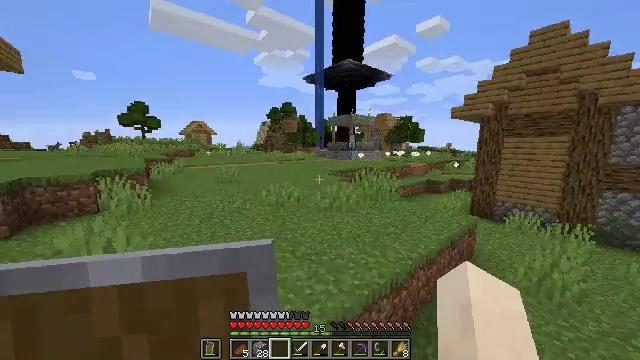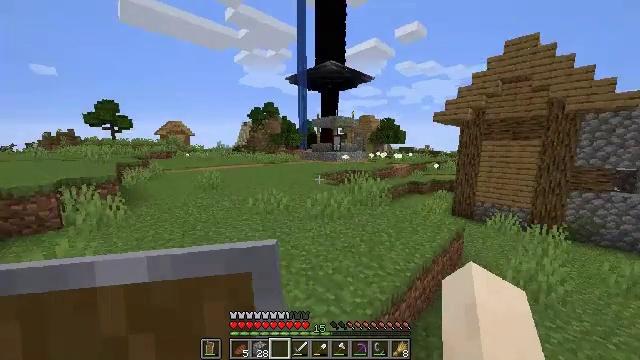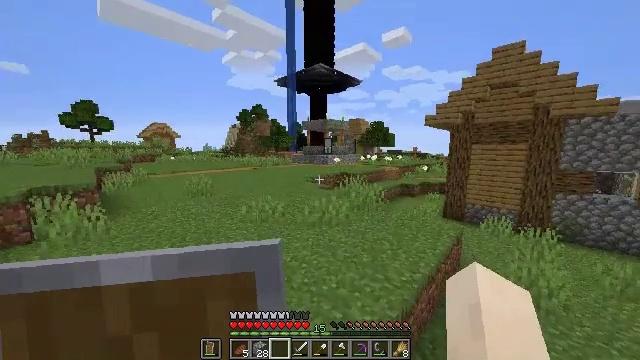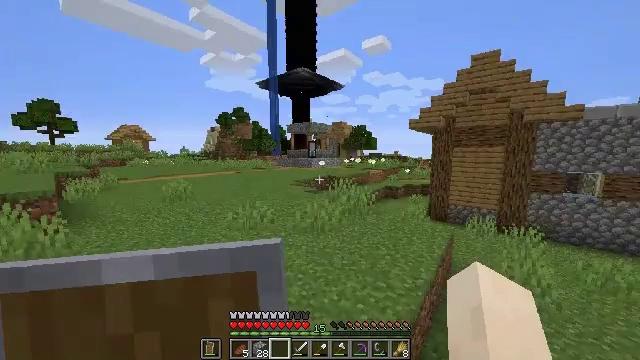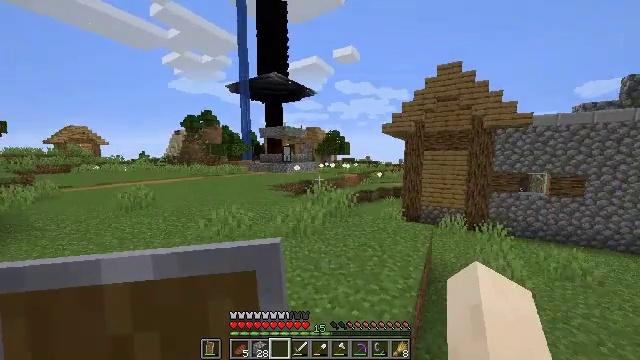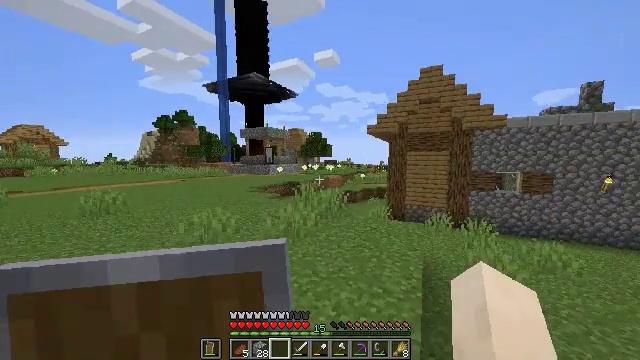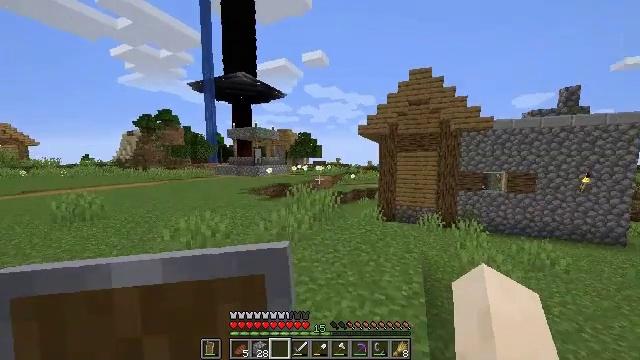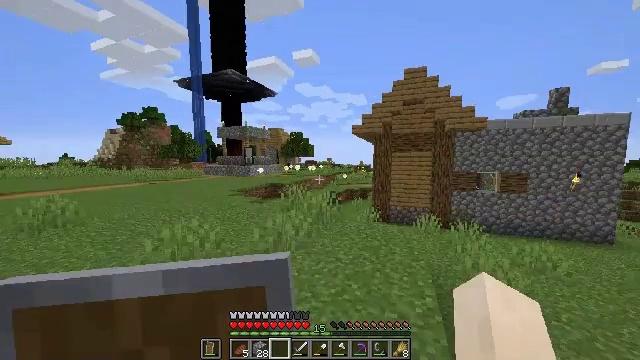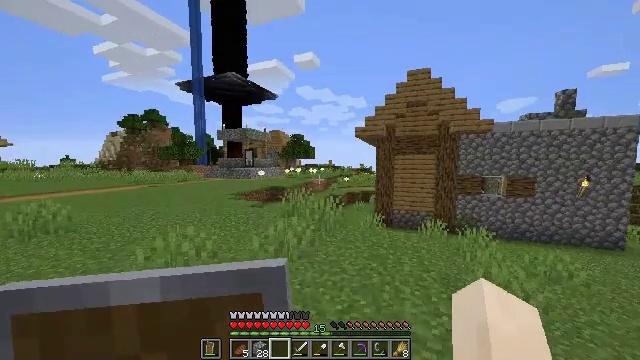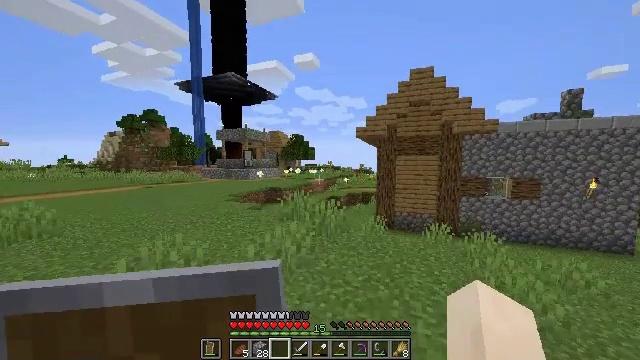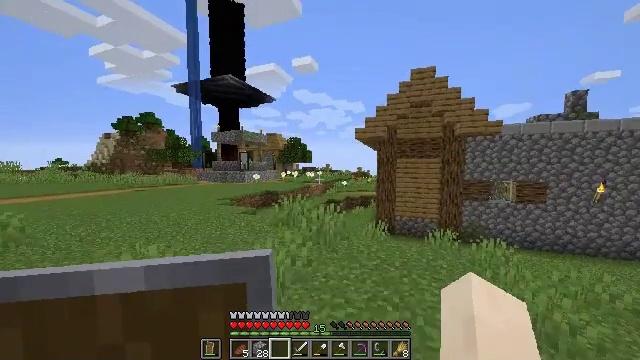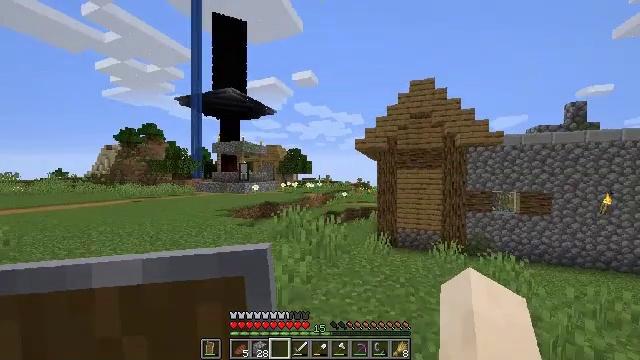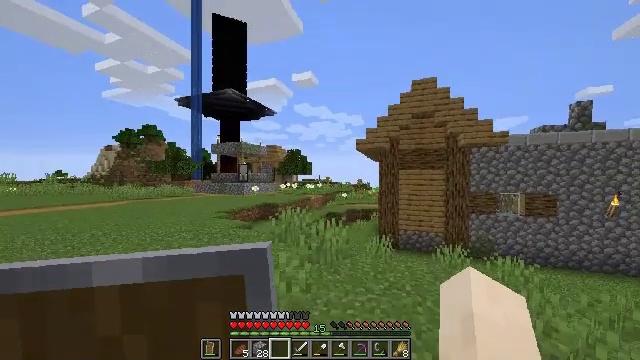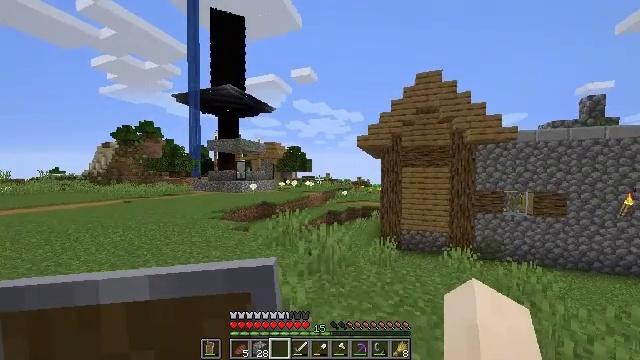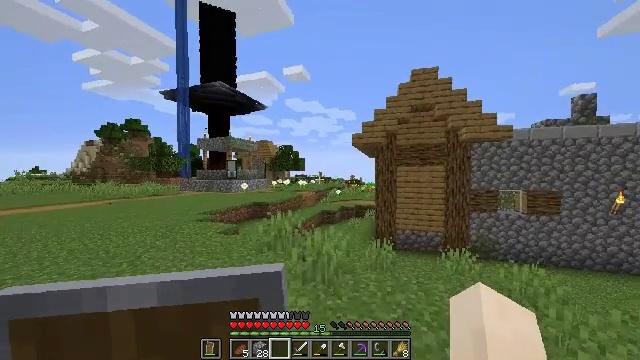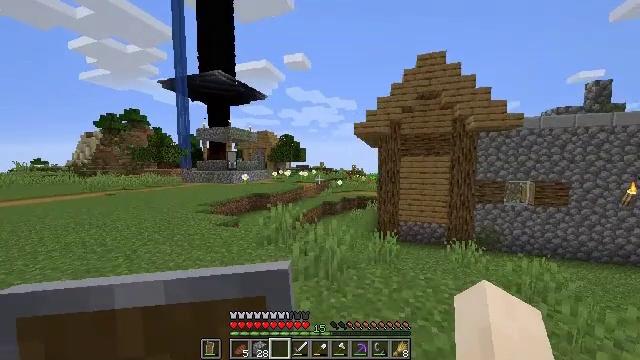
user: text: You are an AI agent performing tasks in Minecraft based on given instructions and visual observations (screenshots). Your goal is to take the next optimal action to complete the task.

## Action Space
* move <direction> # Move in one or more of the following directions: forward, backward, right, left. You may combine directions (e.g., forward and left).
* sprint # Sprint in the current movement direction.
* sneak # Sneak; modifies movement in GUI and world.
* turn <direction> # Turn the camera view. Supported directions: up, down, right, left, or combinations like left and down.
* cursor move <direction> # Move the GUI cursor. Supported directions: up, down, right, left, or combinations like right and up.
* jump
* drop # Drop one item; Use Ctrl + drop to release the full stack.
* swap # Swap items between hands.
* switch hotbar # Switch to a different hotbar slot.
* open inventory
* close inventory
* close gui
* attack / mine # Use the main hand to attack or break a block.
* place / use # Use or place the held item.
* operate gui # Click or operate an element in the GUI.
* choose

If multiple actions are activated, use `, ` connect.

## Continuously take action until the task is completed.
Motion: motion action
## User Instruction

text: craft item air
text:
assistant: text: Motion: move forward, turn right, jump
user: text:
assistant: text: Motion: move forward, turn right
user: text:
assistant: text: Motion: move forward, turn right
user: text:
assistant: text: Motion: move forward, turn right and up
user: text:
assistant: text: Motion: move forward, turn right
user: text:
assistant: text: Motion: move forward, turn right
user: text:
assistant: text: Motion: move forward, turn right
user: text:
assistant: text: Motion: move forward
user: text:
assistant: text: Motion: move forward
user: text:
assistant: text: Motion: move forward
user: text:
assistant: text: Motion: move forward, turn up
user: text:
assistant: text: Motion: move forward
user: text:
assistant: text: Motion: move forward
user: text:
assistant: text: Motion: move forward, turn right
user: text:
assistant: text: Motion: move forward, turn down
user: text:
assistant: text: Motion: move forward, turn right
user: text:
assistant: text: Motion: move forward
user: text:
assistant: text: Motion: move forward
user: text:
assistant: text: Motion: move forward
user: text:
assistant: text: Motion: move forward
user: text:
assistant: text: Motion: move forward
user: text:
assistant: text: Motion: move forward
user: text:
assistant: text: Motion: move forward
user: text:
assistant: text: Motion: move forward
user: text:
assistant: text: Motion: move forward
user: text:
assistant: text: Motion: move forward, turn right
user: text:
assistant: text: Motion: move forward
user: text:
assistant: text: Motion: move forward, turn down
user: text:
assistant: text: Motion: move forward
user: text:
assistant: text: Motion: move forward